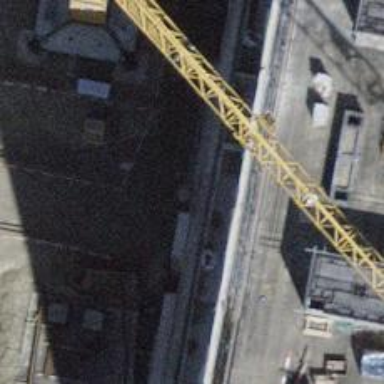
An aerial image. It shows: Paved footway tunnel.